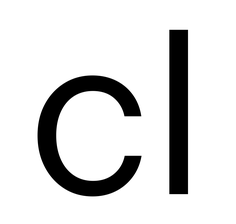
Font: InstrumentSans_Regular